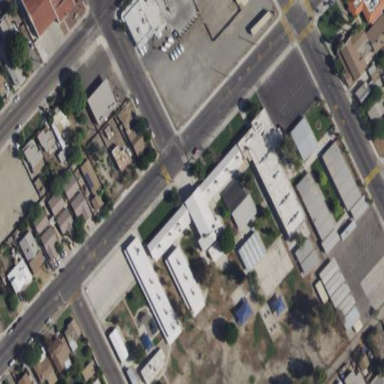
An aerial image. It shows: School building.